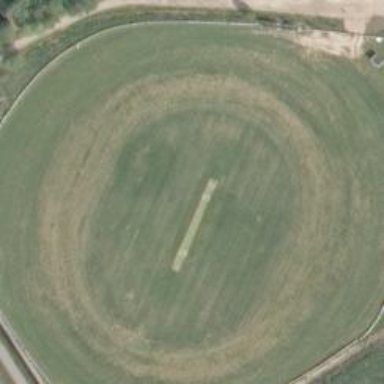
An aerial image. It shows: Grass pitch designated for cricket.